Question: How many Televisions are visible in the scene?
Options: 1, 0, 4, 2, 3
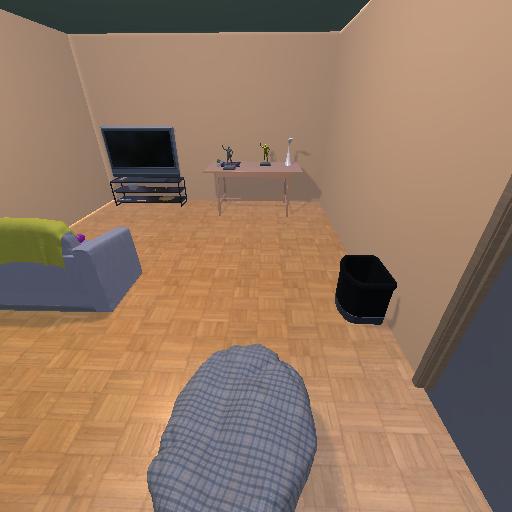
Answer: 1